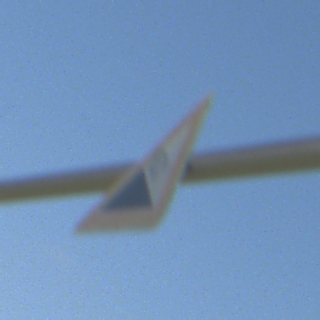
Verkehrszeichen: Gefaelle10
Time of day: Midday
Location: Outdoor (Nature)
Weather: Clear
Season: NotSpecified
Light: Natural